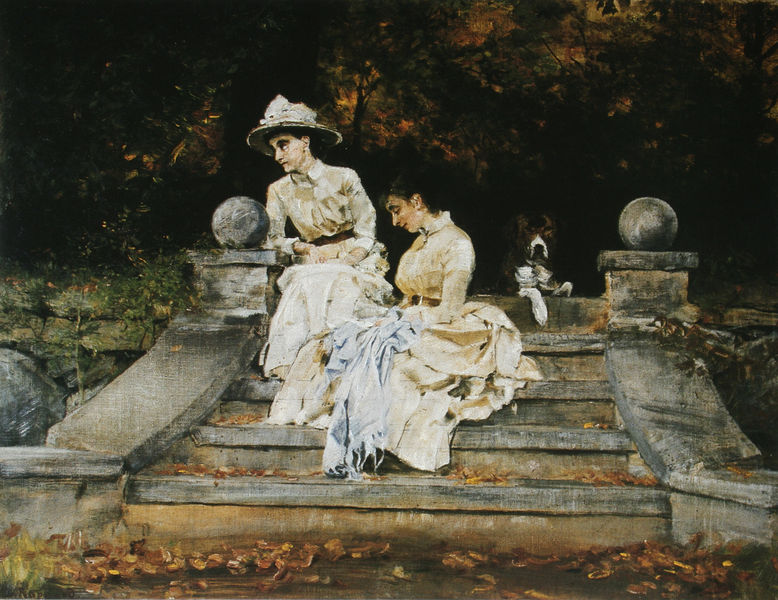
Titel: Marie und Edith Hilty im Rugenpark
Künstler: Clara von Rappard
Institution: Privatbesitz
Schlagwörter: baum, blau, blätter, dunkel, felsen, gemälde, laub, schatten, wasser, weiß, bäume, frauen, gelb, grün, impressionismus, landschaft, mädchen, ocker, sitzen, äste, abend, braun, damen, frau, frisur, grau, hell, hintergrund, hut, kleid, kleider, licht, orange, schwarz, zeichnung, blick, dame, gras, gürtel, hund, park, schloss, tuch, weg, wiese, beige, malerei, schleife, wand, blicke, bluse, falten, lang, stein, steine, bild, bildnis, portrait, porträt, öl, ast, morgen, natur, strauch, brücke, busch, büsche, gebüsch, sträucher, sitzend, stoff, tücher, decke, paar, blatt, pflanzen, traurig, wald, rund, garten, terrasse, bein, sommer, düster, unterhaltung, zwei, mauer, barun, herbst, pause, querformat, treppe, nähen, aufgang, geländer, stufe, stufen, sticken, faltenwurf, kühle, eingang, treppenstufen, geheimnis, kugel, kugeln, pfote, sehnsucht, jagdhund, freitreppe, treppenstufe, spätsommer, garderobe, gestrüpp, träumen, schaft, treue, treppenanlage, cassatt, kummer, bernhardiner, steintreppe, köter, elegisch, kleig, büche, berthe morisot, bernadiner, bernardiner, gartentreppe, herbstbäume, hundepfote, treppengespräch, wehleidig, weiße kleider, 20. jahrhundert, 20., gel#nder, frausen, schauenlesen, gemälde querformat